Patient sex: M
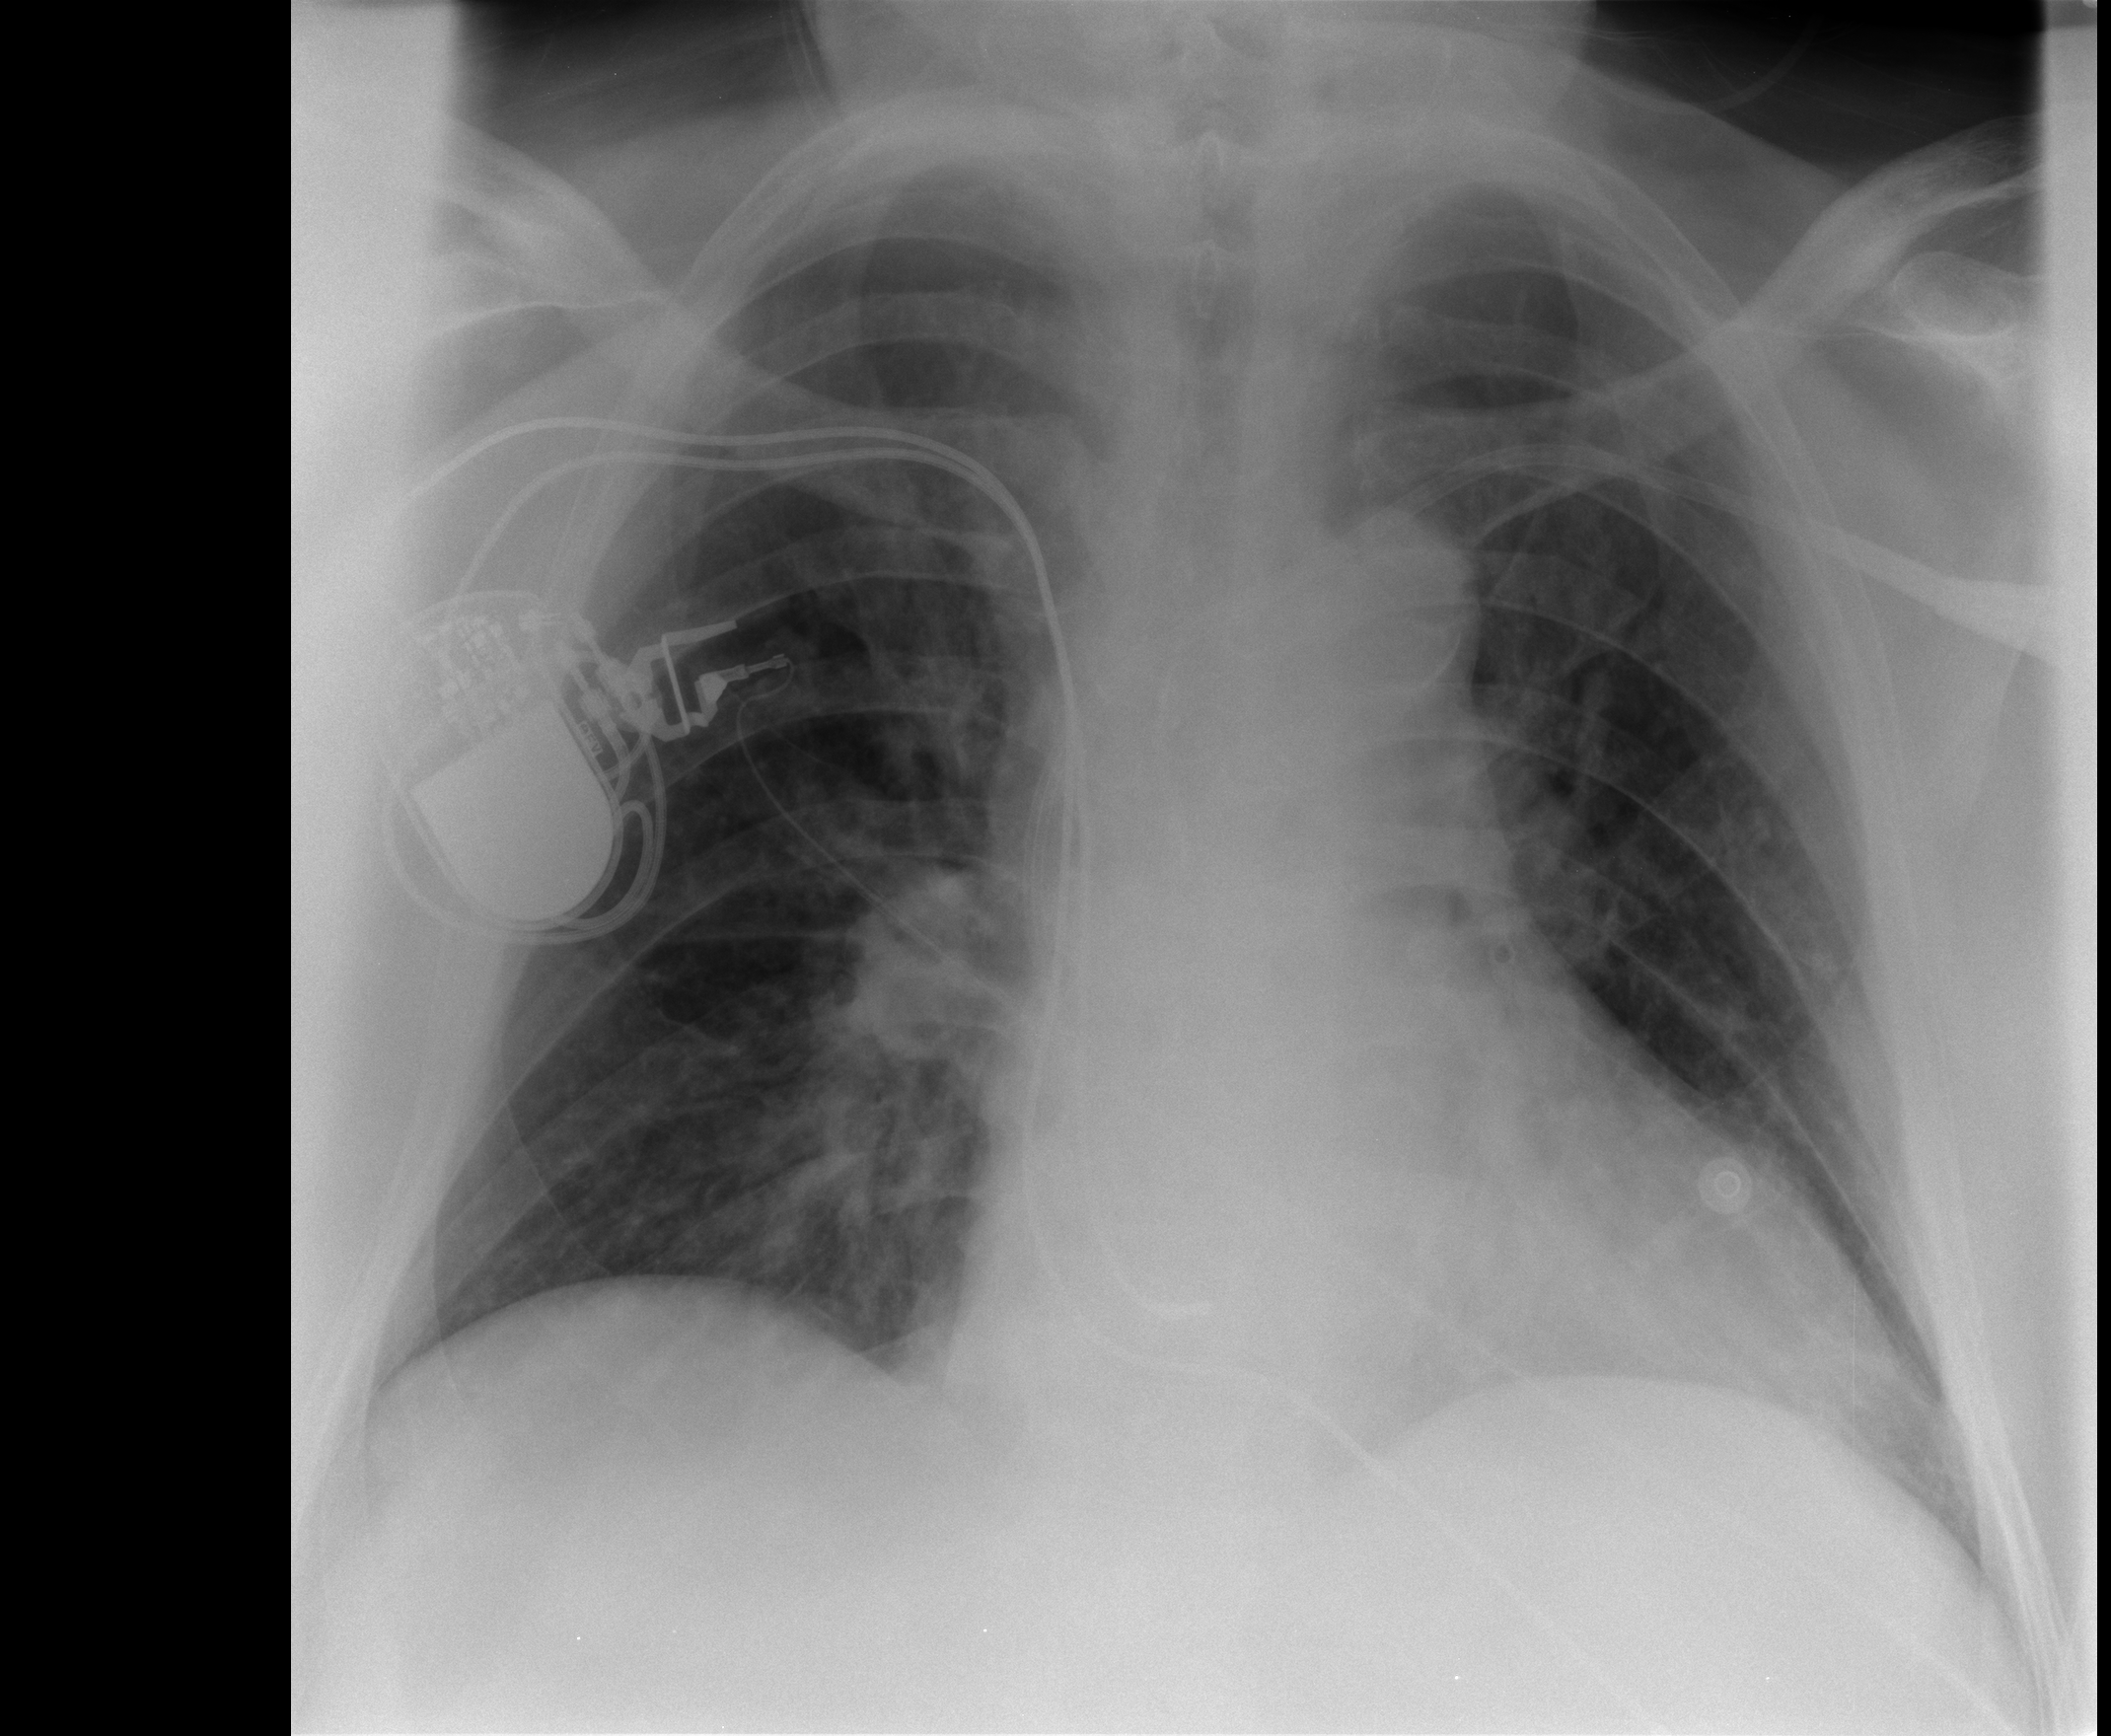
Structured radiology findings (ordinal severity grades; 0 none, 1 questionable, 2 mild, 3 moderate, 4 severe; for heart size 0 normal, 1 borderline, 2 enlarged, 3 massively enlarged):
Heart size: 2
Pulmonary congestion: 2
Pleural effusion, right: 0
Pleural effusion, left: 0
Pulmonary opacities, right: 0
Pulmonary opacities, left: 0
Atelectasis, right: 0
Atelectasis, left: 0